Aerial crown-view tile of a tropical tree (Barro Colorado Island, Panama), acquired 20240813:
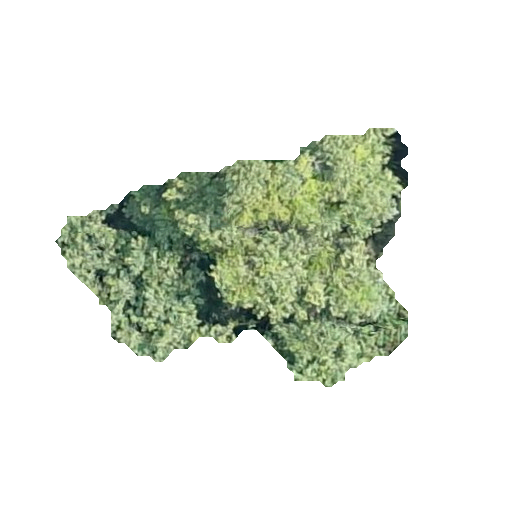
Species: Luehea seemannii
GBIF accepted scientific name: Luehea seemannii
Crown area: 88.241 m²